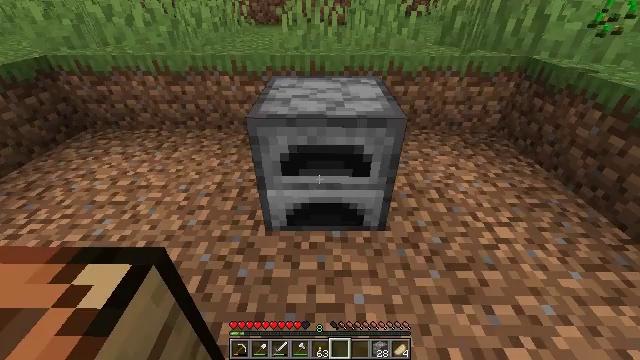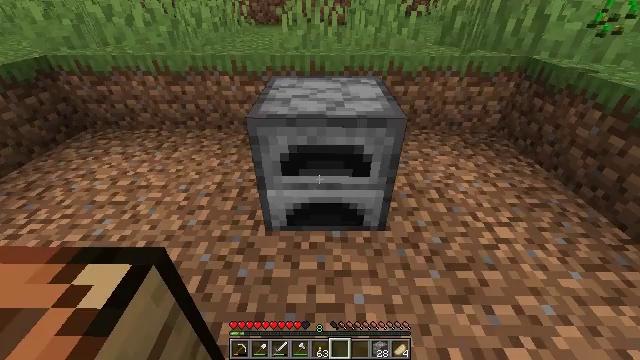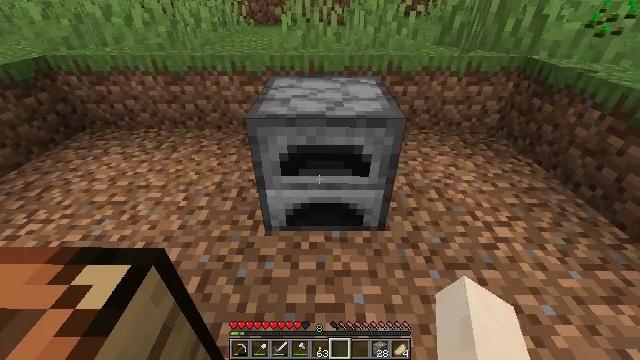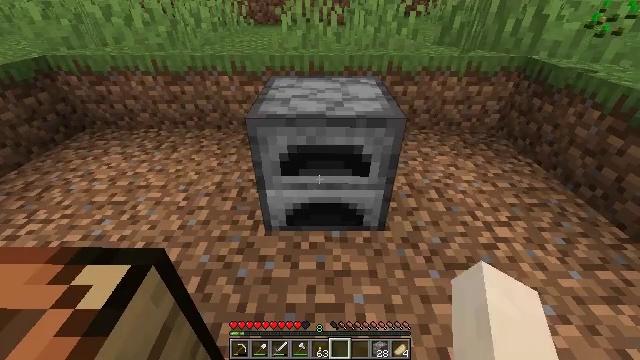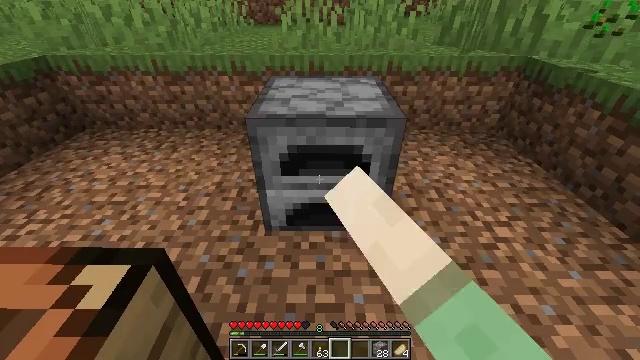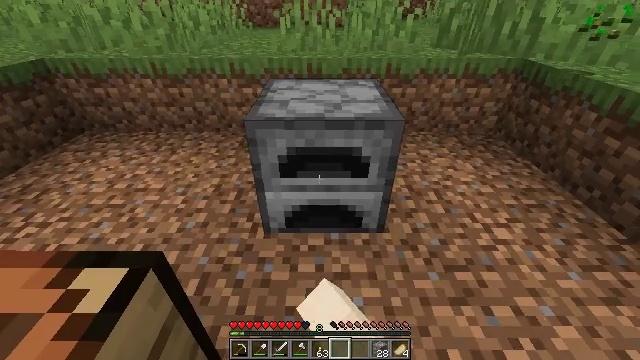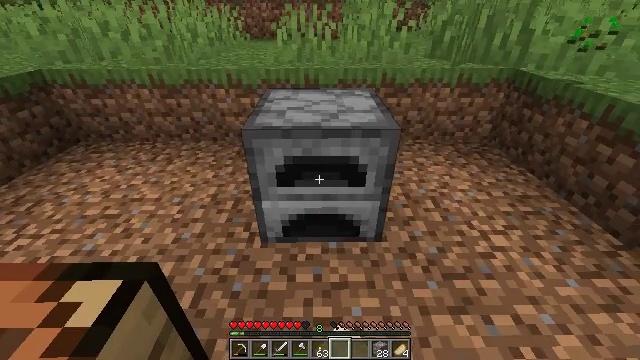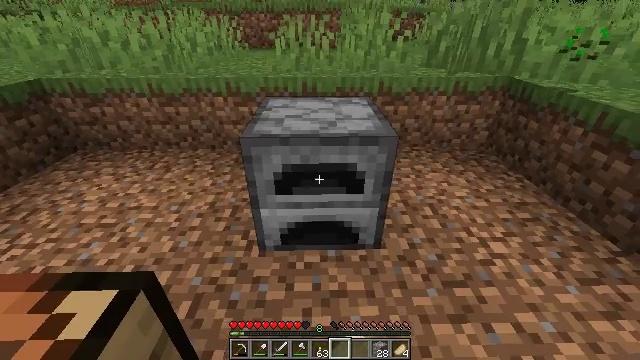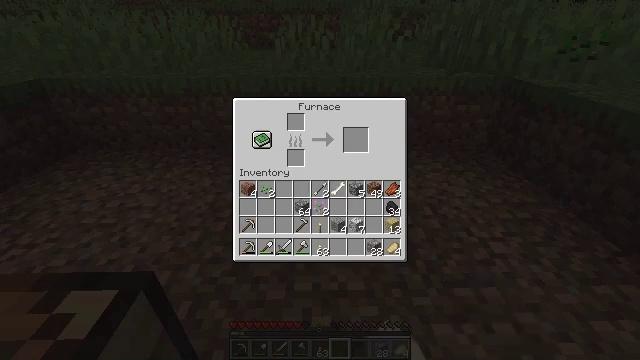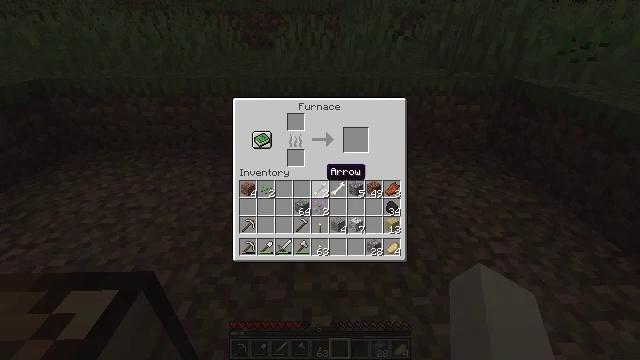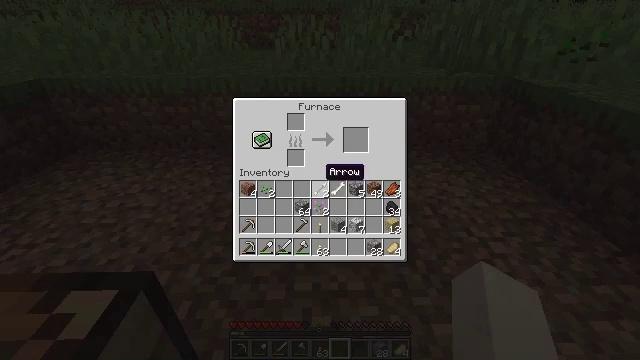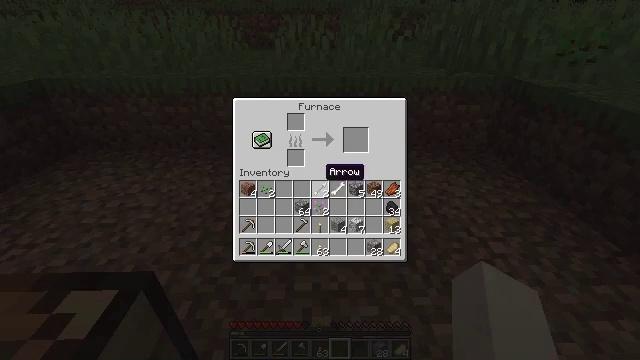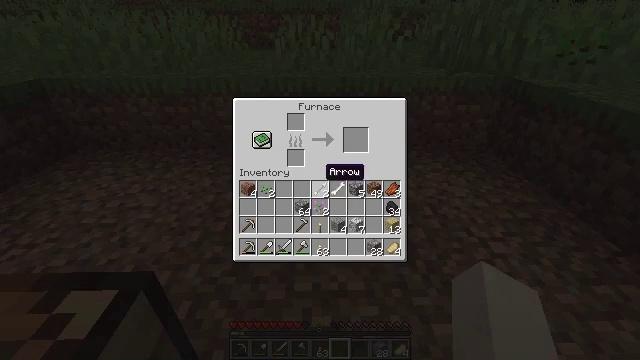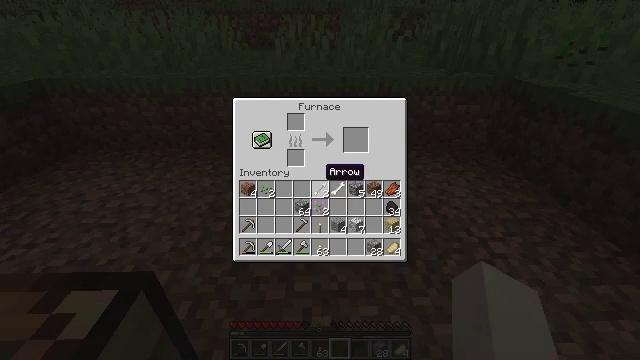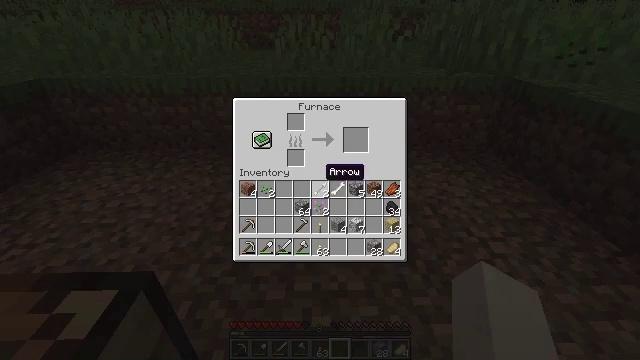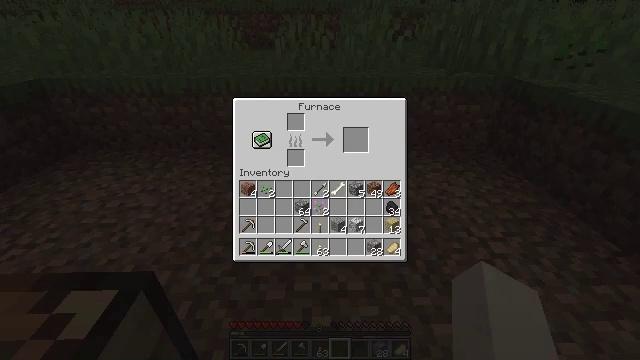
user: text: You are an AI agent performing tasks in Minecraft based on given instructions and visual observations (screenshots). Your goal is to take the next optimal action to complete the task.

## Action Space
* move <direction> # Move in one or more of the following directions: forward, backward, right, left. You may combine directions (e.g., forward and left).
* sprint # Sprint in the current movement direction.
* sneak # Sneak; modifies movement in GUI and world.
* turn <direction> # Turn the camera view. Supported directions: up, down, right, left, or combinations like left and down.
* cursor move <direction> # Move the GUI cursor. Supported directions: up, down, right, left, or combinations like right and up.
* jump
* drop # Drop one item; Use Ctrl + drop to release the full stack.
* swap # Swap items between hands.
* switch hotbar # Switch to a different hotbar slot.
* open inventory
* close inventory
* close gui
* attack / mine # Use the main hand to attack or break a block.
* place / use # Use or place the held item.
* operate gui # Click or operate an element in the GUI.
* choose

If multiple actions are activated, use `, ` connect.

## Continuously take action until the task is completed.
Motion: motion action
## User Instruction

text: Mine the grass in the plains.
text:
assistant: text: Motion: no_op
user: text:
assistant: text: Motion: no_op
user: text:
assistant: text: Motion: use / place
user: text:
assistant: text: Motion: use / place
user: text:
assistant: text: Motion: no_op
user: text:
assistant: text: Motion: turn up
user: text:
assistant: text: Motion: turn up
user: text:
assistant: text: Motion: open gui
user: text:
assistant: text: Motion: no_op
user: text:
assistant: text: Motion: no_op
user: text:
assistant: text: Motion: no_op
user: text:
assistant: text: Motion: no_op
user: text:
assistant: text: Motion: no_op
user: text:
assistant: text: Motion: no_op
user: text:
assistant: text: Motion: no_op
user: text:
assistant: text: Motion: cursor move right
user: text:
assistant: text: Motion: no_op
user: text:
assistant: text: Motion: no_op
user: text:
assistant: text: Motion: no_op
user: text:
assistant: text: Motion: no_op
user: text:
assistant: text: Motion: no_op
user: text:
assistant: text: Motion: no_op
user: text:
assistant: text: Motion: no_op
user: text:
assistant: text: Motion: cursor move right
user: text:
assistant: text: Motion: cursor move right
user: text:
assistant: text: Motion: cursor move right
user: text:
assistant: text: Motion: cursor move right
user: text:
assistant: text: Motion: no_op
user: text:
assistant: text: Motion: no_op
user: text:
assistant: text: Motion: no_op